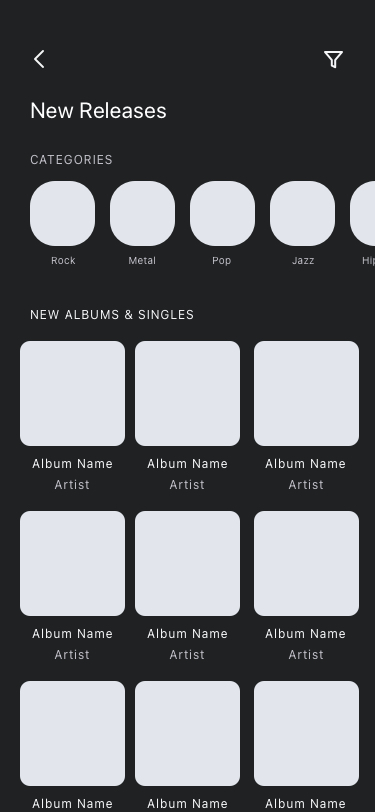
Text in this UI design:
Album Name
Album Name
Album Name
Album Name
Artist
Album Name
Artist
Album Name
Artist
Album Name
Artist
Album Name
Artist
Album Name
Artist
NEW ALBUMS & SINGLES
Hip hop
Jazz
Pop
Metal
Rock
CATEGORIES
New Releases